Question: My jQuery UI AutoComplete ComboBox doesn't have a scrollbar on the right side and gets very, unfortuantely, long as shown below. I'd like to restrain this list to a reasonable length - any thoughts on how that might be accomplished? Thanks!

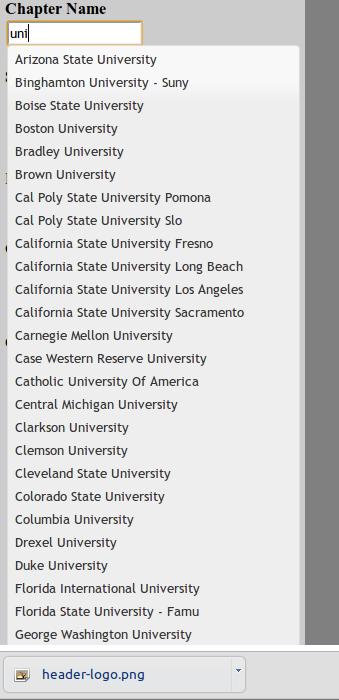
Answer: You can set the height via CSS:
'''
.ui-autocomplete {
max-height: 600px;
overflow-y: auto; /* prevent horizontal scrollbar */
overflow-x: hidden; /* add padding to account for vertical scrollbar */
z-index:1000 !important;
}
'''